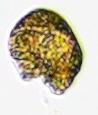
Label: Akashiwo